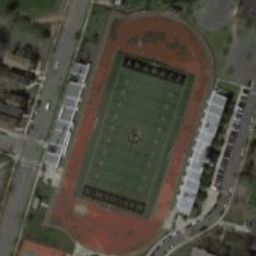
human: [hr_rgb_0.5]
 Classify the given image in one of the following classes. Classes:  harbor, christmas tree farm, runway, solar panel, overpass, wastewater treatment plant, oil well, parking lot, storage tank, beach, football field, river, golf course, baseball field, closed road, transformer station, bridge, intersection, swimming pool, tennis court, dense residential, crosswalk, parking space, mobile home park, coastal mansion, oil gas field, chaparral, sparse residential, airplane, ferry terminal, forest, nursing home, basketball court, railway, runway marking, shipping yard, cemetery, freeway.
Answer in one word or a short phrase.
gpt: football field